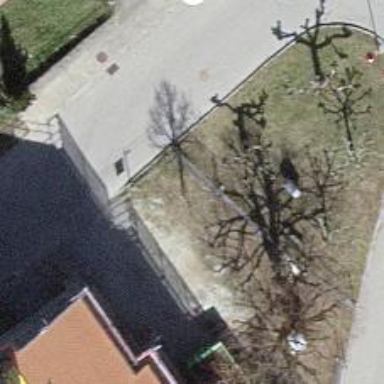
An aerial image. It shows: Deciduous broadleaved tree.